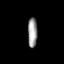
Tissue: prostate
Cell type: Myeloid cells
Senescence score: 0.6953
Nuclear area (px): 278
Mean DAPI intensity: 155.428